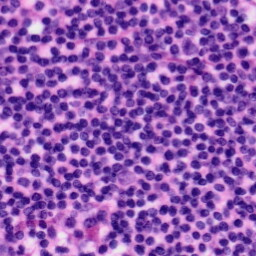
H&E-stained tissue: Tonsil